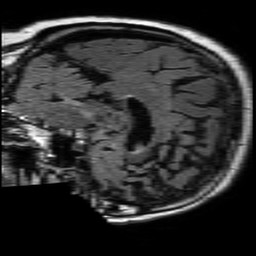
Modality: FLAIR
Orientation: sagittal
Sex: female
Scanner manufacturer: philips
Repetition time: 11 s
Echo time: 0.125 s